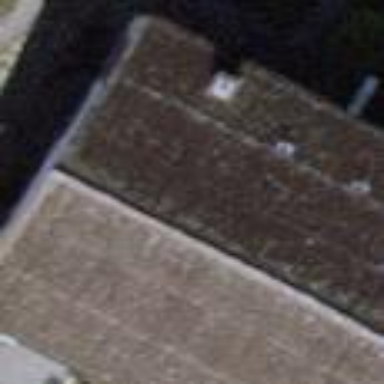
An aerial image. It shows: Terrace building.